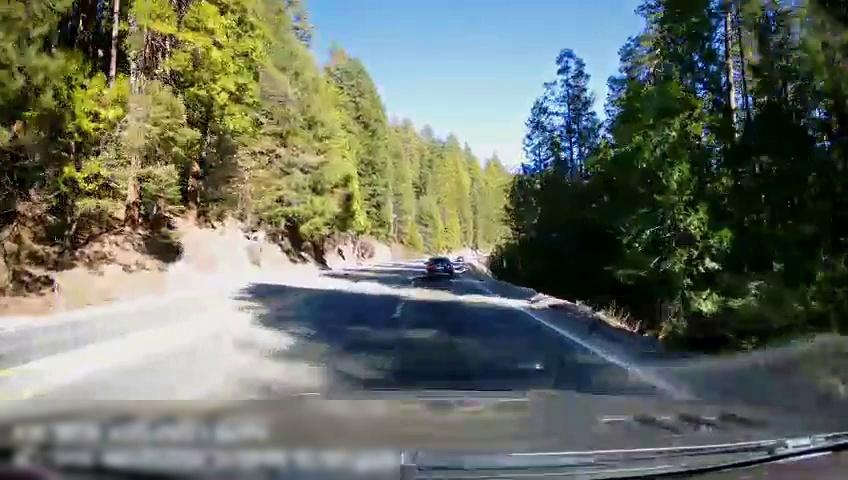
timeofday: Day
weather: Sunny
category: Drivable Space
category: Vehicles | Car
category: Lanes | Current Lane
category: Lanes | Current Lane
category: Lanes | Opposite Lane
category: Lanes | Current Lane